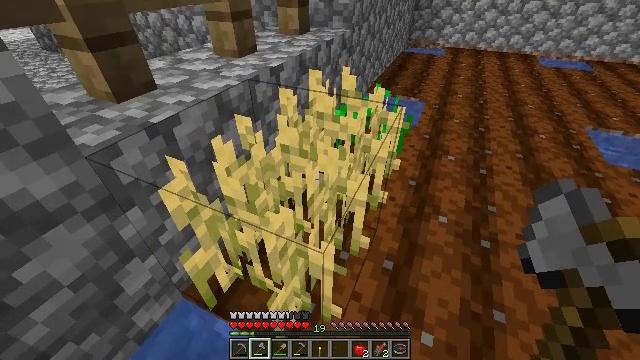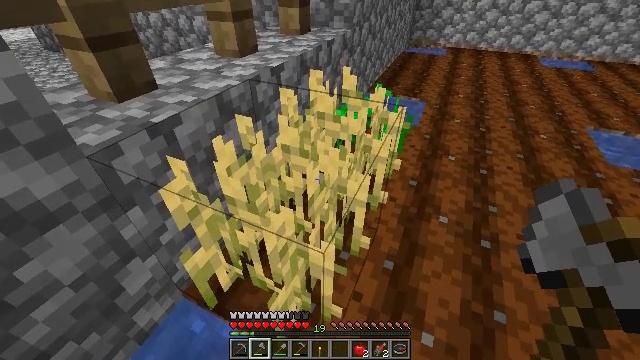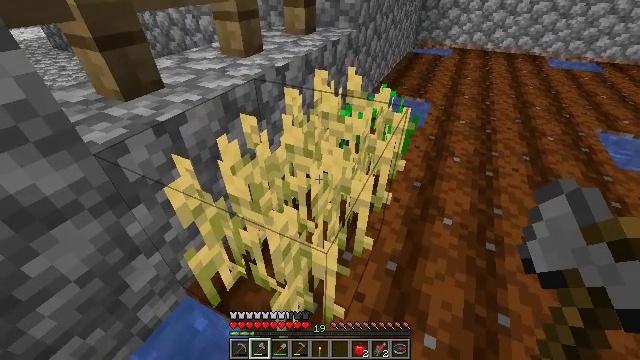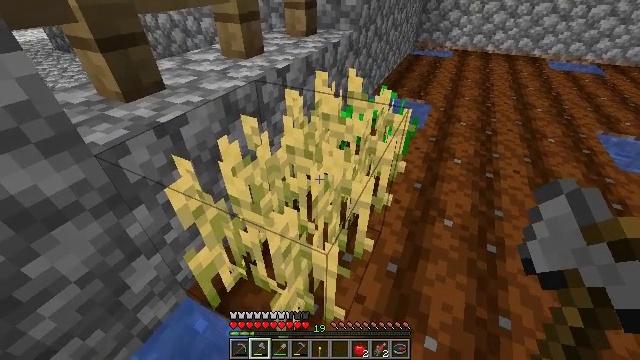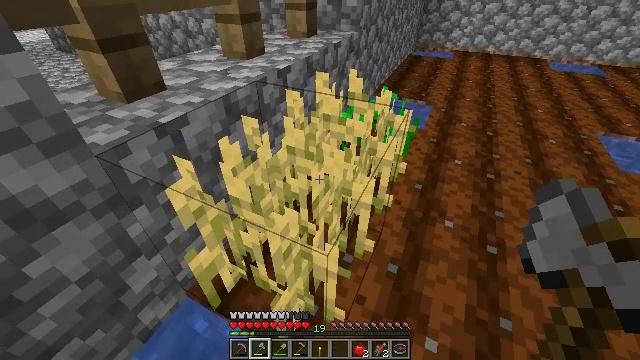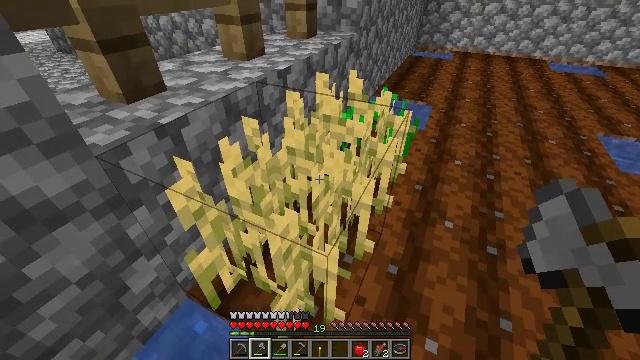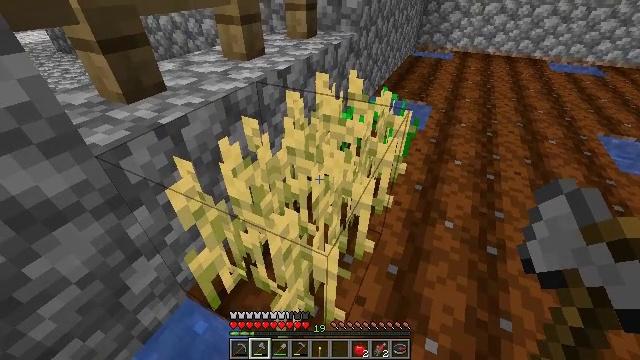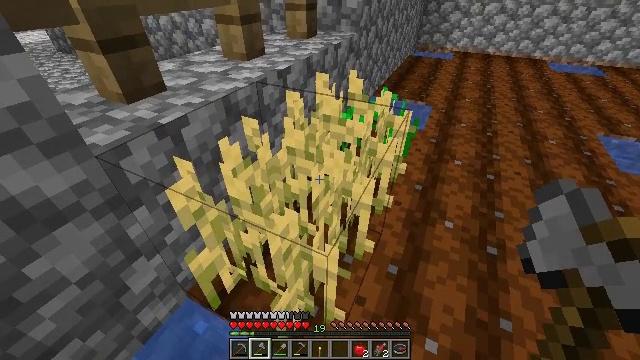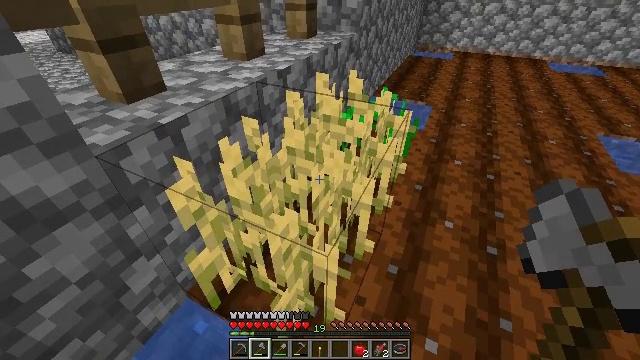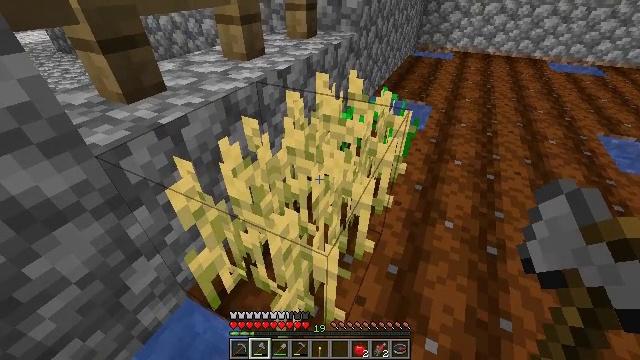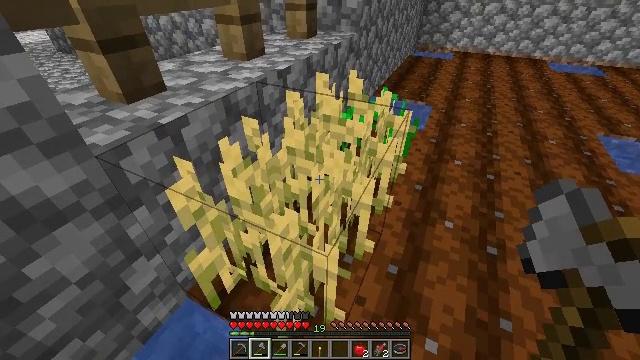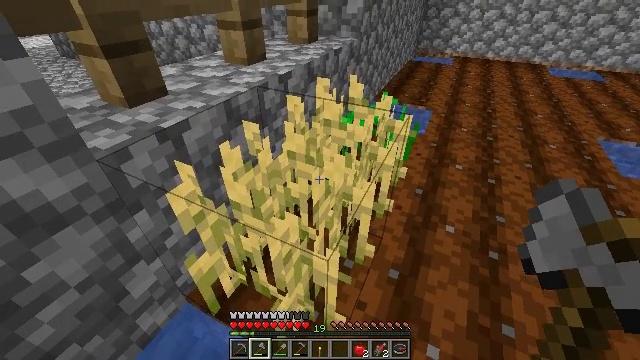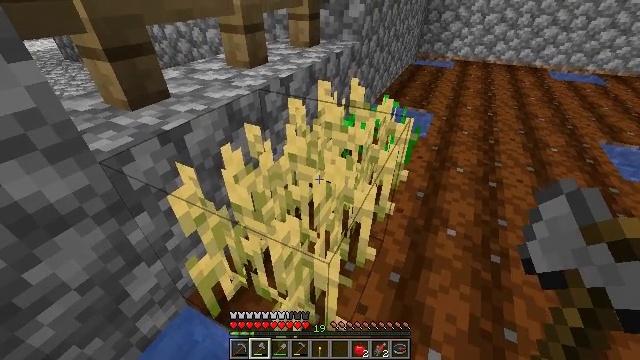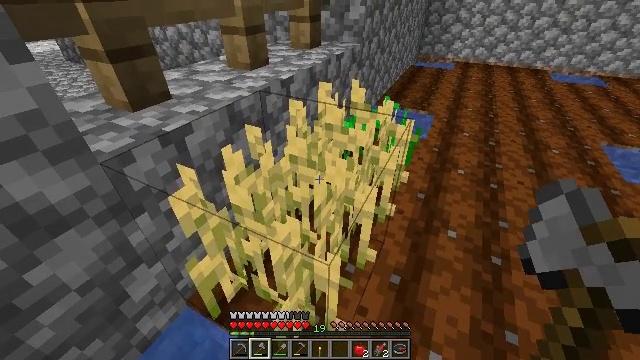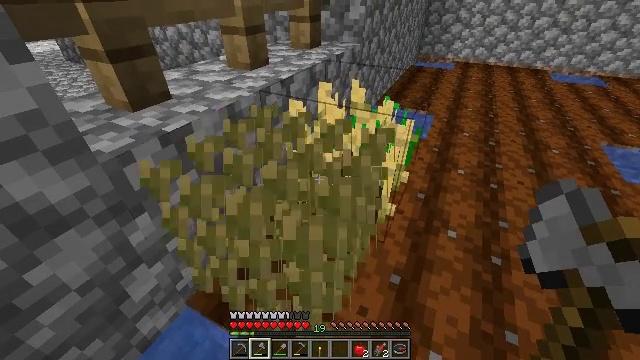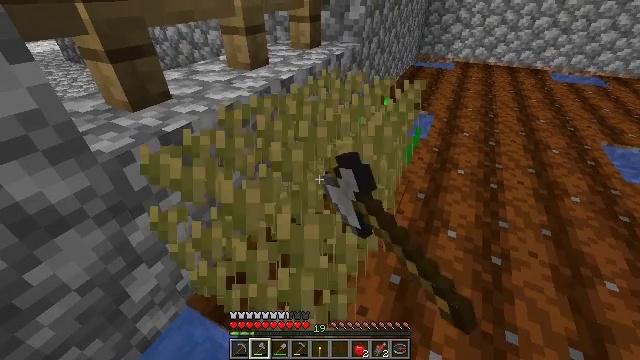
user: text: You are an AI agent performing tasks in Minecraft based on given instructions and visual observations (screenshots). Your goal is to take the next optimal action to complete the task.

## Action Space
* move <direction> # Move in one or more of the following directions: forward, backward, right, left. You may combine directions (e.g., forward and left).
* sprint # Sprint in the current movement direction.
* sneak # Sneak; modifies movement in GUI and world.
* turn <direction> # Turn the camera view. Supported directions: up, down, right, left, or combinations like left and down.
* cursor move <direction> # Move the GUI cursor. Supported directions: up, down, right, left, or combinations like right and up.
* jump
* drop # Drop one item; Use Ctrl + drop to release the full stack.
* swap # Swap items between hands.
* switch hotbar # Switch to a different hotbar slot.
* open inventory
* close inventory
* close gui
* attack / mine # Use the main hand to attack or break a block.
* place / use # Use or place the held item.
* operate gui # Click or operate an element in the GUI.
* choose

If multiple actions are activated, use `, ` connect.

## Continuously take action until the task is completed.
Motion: motion action
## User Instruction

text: Destroy the wheat to collect it.
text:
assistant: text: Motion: no_op
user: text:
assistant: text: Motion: turn left
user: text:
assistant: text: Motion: no_op
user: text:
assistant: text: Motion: no_op
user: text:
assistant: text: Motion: no_op
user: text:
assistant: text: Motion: no_op
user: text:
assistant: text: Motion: no_op
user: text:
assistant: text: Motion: no_op
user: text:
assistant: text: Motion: use / place
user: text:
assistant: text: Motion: use / place
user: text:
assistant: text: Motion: no_op
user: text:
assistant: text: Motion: no_op
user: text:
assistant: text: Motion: no_op
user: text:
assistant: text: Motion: attack / mine
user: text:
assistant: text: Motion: attack / mine
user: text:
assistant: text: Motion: attack / mine
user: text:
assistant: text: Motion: no_op
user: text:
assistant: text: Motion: no_op
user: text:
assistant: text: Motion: no_op
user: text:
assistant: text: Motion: no_op